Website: home-depot
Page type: store-pickup
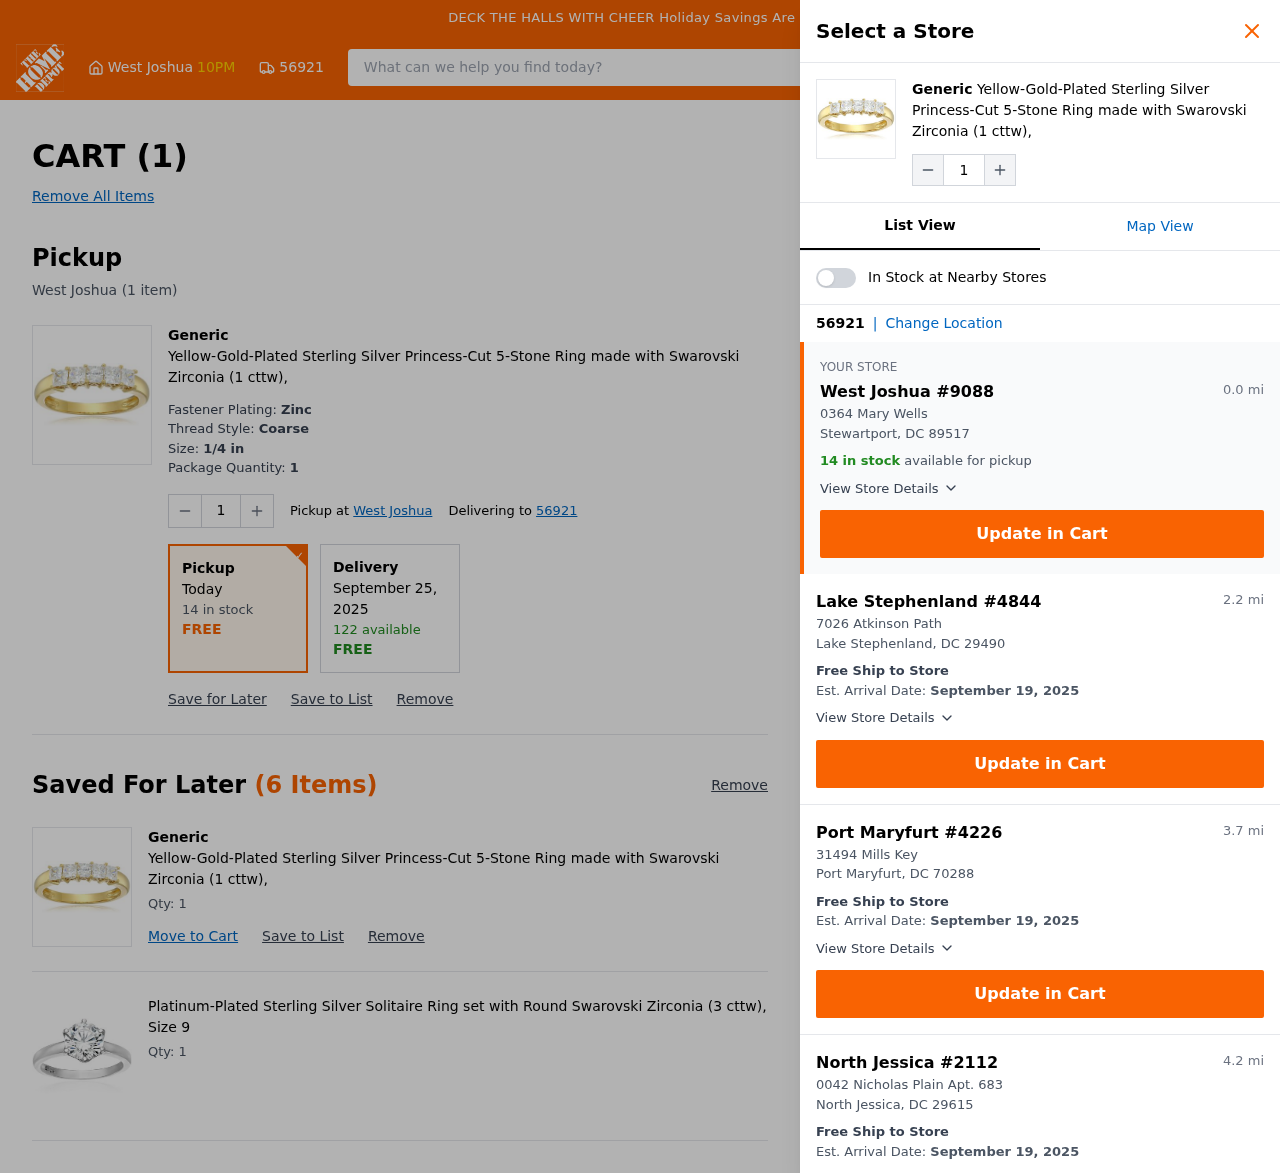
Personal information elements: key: PII_CITY
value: West Joshua
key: PII_LOCATION1_CITY_STATE_ZIP
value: Stewartport, DC 89517
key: PII_LOCATION1_STREET
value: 0364 Mary Wells
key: PII_LOCATION2_CITY
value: Lake Stephenland
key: PII_LOCATION2_CITY_STATE_ZIP
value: Lake Stephenland, DC 29490
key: PII_LOCATION2_STREET
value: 7026 Atkinson Path
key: PII_LOCATION3_CITY
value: Port Maryfurt
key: PII_LOCATION3_CITY_STATE_ZIP
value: Port Maryfurt, DC 70288
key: PII_LOCATION3_STREET
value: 31494 Mills Key
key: PII_LOCATION4_CITY
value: North Jessica
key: PII_LOCATION4_CITY_STATE_ZIP
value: North Jessica, DC 29615
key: PII_LOCATION4_STREET
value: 0042 Nicholas Plain Apt. 683
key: PII_POSTCODE
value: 56921
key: PII_POSTCODE_FULL
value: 56921
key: PII_POSTCODE_NUMERIC
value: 56921
Product elements: key: PRODUCT1_BRAND
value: Generic
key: PRODUCT1_NAME
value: Yellow-Gold-Plated Sterling Silver Princess-Cut 5-Stone Ring made with Swarovski Zirconia (1 cttw),
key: PRODUCT2_NAME
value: Platinum-Plated Sterling Silver Solitaire Ring set with Round Swarovski Zirconia (3 cttw), Size 9
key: PRODUCT1_BRAND2
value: Generic
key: PRODUCT1_NAME2
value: Yellow-Gold-Plated Sterling Silver Princess-Cut 5-Stone Ring made with Swarovski Zirconia (1 cttw),
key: PRODUCT1_BRAND3
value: Generic
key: PRODUCT1_NAME3
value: Yellow-Gold-Plated Sterling Silver Princess-Cut 5-Stone Ring made with Swarovski Zirconia (1 cttw),
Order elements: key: ORDER_NUM_ITEMS
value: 1
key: ORDER_NUM_ITEMS2
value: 1
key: ORDER_ITEM_QTY
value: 1
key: ORDER_DATE
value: Today
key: ORDER_DELIVERY_DATE
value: September 25, 2025
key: ORDER_SHIPPING_DATE
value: September 19, 2025
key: ORDER_SHIPPING_DATE2
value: September 19, 2025
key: ORDER_SHIPPING_DATE3
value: September 19, 2025
Search elements: key: HEADER_SEARCH
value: What can we help you find today?
Other elements: key: SAVED_ITEM1_QTY
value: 1
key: SAVED_ITEM2_QTY
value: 1